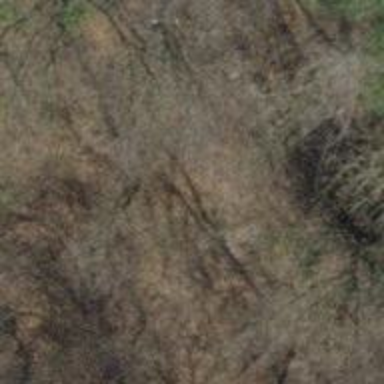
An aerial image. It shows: Ground path.